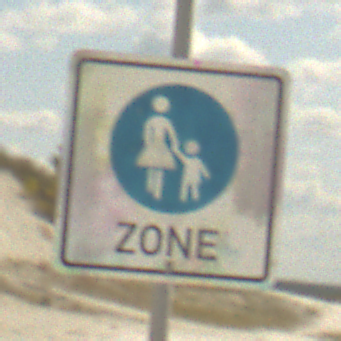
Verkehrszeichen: BeginnFussgaengerzone
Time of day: Midday
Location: Outdoor (Beach)
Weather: PartlyCloudy
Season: NotSpecified
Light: Natural